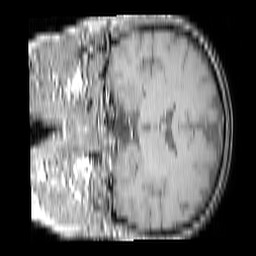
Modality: T1w
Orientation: coronal
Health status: ill
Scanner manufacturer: philips
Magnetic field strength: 3 T
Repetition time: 0.3787 s
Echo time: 0.002908 s